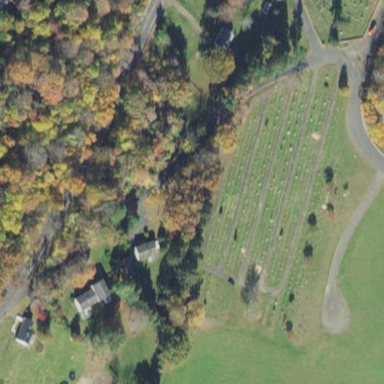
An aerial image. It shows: Cemetery area categorized as cemetery.